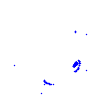
Particle: electron